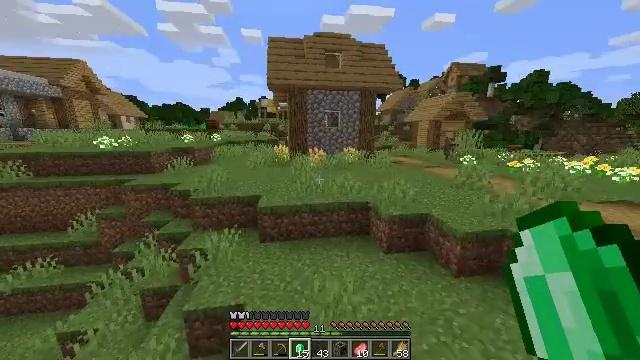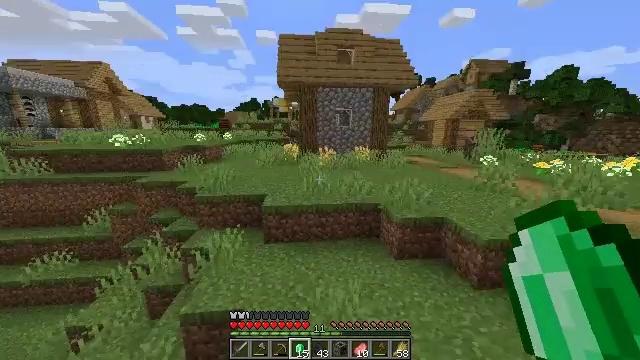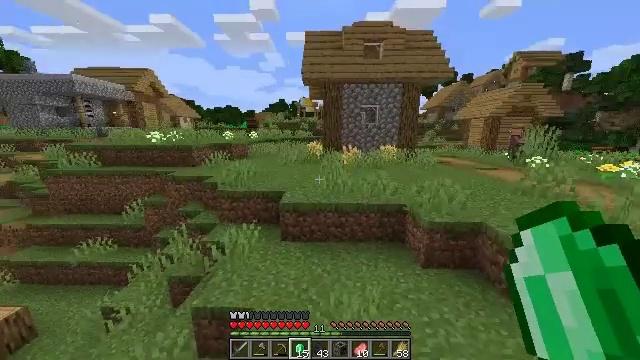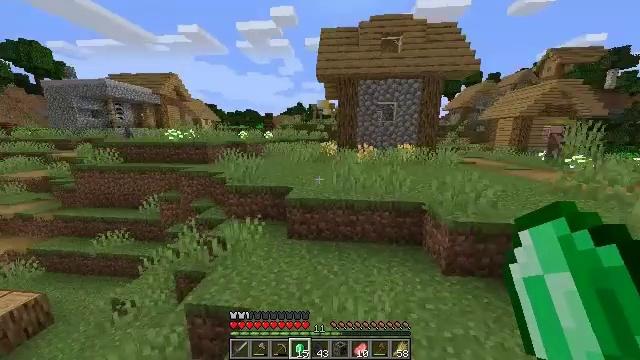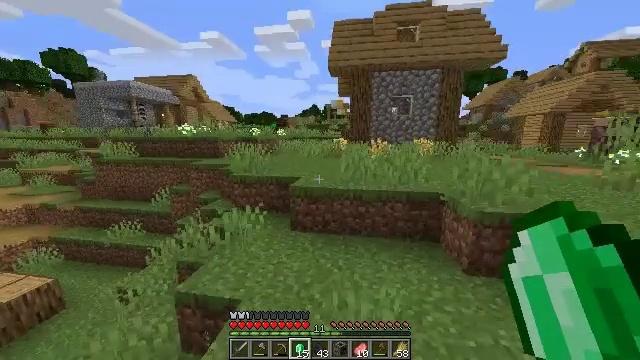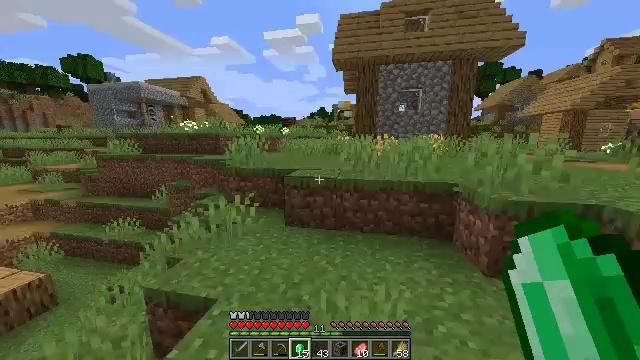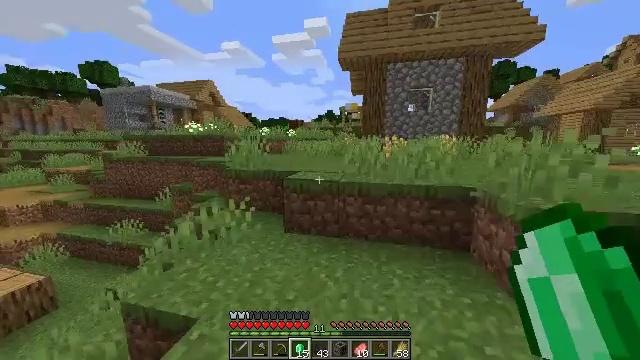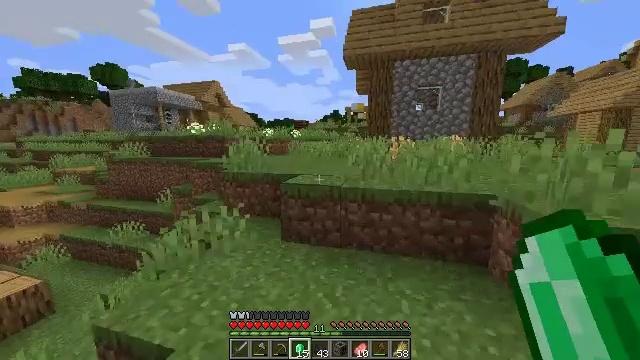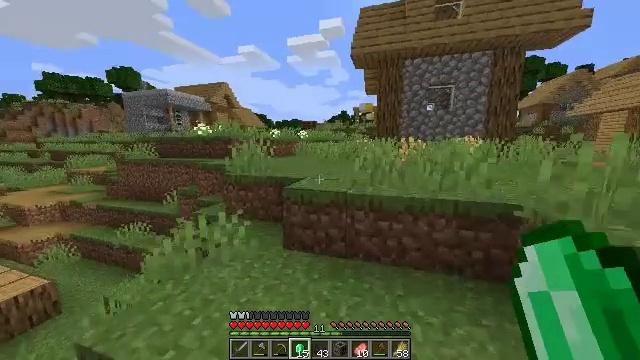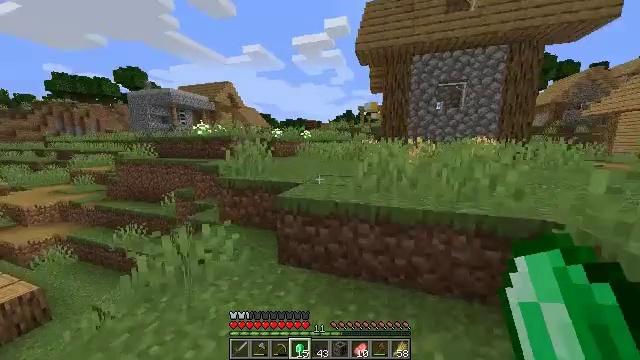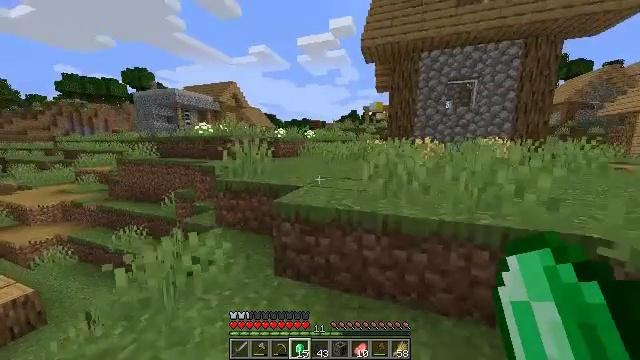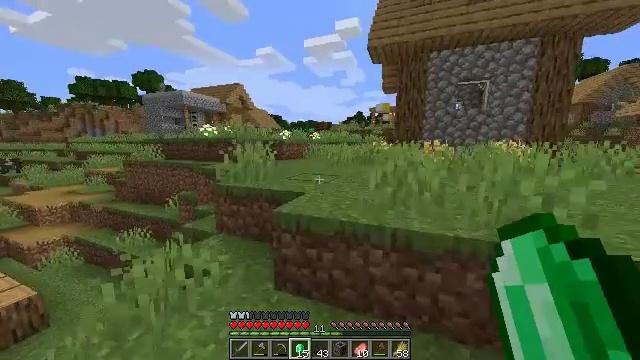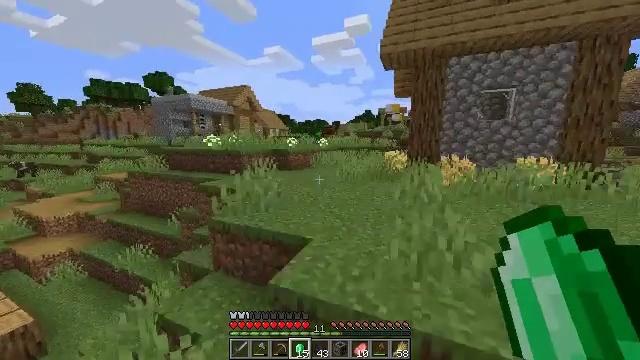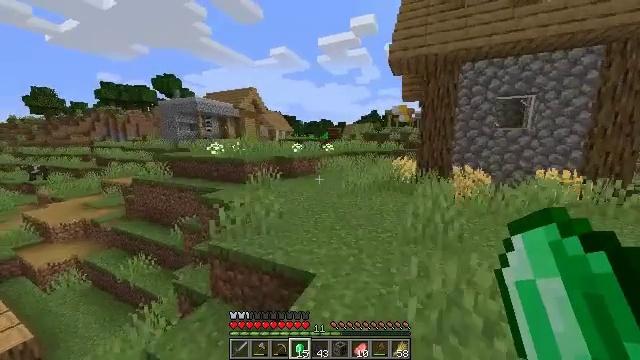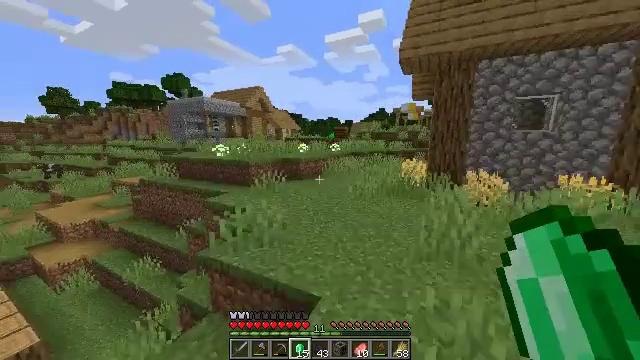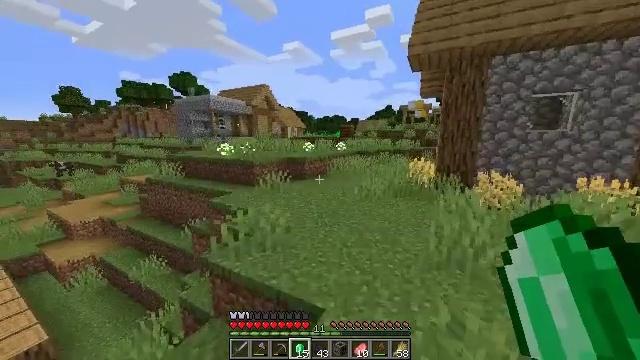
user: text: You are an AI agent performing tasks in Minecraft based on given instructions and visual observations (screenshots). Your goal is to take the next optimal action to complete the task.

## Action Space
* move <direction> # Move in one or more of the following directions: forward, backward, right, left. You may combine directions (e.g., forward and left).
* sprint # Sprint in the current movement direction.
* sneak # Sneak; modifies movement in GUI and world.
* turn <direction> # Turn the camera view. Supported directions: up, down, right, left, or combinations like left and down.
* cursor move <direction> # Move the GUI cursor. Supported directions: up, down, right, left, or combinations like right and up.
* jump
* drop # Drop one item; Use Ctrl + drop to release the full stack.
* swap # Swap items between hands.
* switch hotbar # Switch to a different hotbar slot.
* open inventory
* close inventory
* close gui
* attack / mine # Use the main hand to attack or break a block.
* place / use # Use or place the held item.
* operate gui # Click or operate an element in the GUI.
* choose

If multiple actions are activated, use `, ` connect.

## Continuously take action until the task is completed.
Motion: motion action
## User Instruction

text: Attack the grindstone to break it.
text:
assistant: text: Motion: move forward, turn left
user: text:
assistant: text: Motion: move forward, turn left
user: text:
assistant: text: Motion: move forward, turn left
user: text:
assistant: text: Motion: move forward, turn left
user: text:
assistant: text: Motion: move forward, turn left
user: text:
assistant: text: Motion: move forward, turn left
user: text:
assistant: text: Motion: move forward, turn left
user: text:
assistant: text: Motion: move forward, turn left
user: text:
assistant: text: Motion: move forward, turn left
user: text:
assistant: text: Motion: move forward, turn left
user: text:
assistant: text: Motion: move forward, turn left, jump
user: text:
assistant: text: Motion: move forward, turn left, jump
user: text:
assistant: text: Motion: move forward, turn left, jump
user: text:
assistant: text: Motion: move forward, turn left, jump
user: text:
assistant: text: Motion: move forward, turn left, jump
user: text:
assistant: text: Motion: move forward, jump
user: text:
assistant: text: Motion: move forward, jump
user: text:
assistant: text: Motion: move forward, jump
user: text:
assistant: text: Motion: move forward, jump
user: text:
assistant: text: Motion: move forward, jump
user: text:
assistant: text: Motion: move forward, jump
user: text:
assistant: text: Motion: move forward, turn left, jump
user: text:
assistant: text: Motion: move forward, turn left, jump
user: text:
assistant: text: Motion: move forward, turn left, jump
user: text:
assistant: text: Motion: move forward, turn left, jump
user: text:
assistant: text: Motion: move forward, turn left, jump
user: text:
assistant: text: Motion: move forward, turn left, jump
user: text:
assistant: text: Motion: move forward, turn left
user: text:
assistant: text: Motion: move forward
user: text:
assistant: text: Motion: move forward